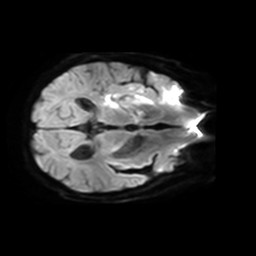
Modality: TRACE
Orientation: axial
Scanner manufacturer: philips
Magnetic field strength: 3 T
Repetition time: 3.082 s
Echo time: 0.076 s